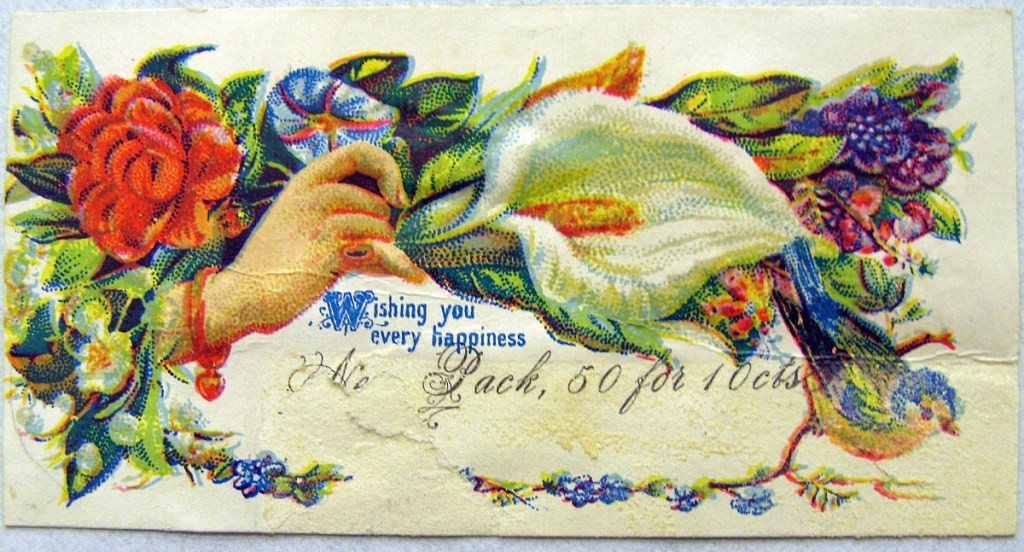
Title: Greeting Card
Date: ca. 1880
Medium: Chromolithograph
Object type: Trade card
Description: A c-shaped garland of foliage and flowers, a hand with a red bracelts pokes out from underneath at left and a blue bird sits on a branch at right.